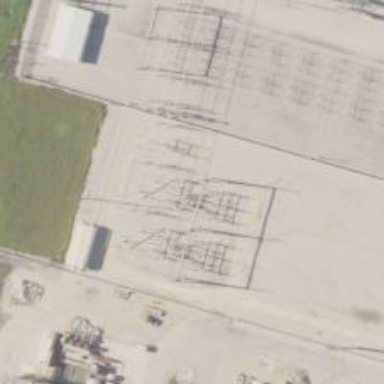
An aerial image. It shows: Switch used for power control.